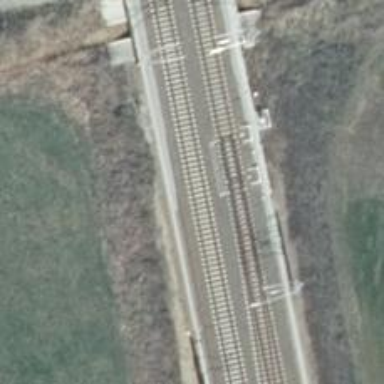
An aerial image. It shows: Railway switch.